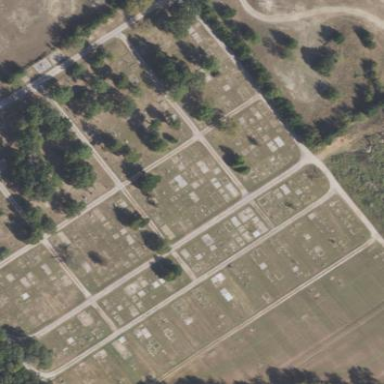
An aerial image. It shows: Cemetery.